Question: What is the result of this measurement?
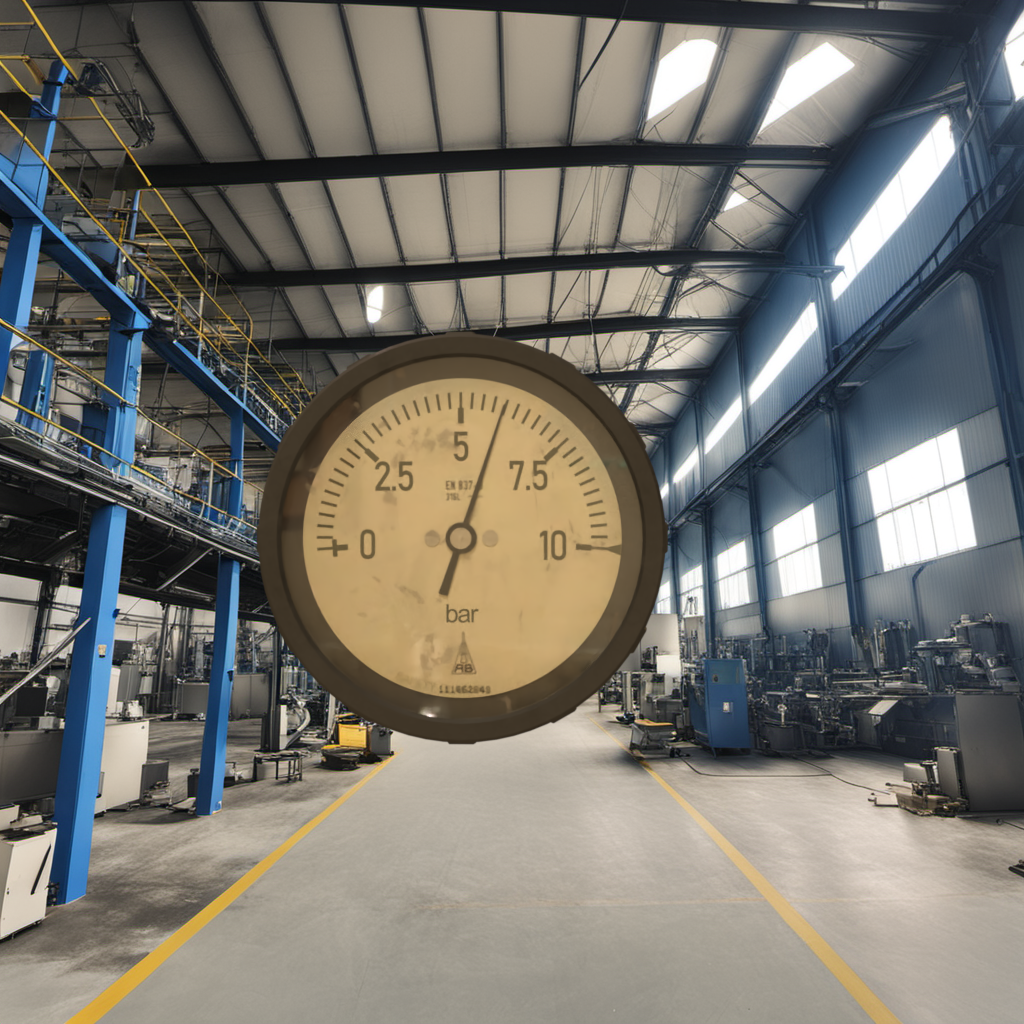
Answer: The result is 5.93
Question: What is the reading range of the measurement in the image?
Answer: The range is from 0 to 10
Question: What is the minimum and maximum value range of this measurement?
Answer: The minimum value is 0 and the maximum value is 10